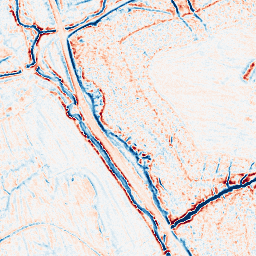
Category: edge_preserving
Decomposition family: bilateral
Decomposition parameters: d: 9
sigma_color: 50
sigma_space: 75
Upsampling method: bspline
Upsampling parameters: scale: 8
Upsampling scale: 8